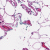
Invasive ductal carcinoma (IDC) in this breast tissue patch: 0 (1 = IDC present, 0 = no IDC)